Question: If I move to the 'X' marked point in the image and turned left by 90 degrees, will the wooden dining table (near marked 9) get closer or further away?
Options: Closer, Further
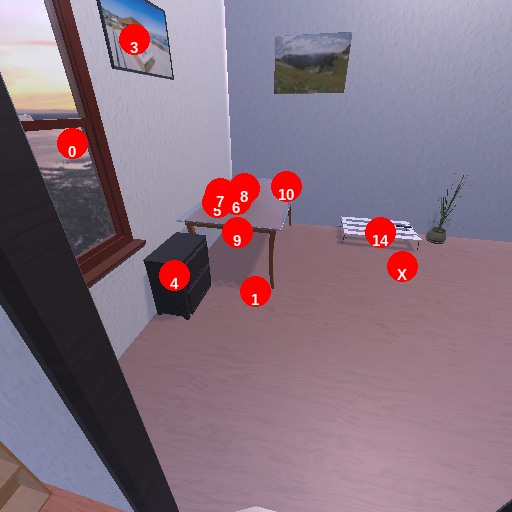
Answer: Closer